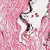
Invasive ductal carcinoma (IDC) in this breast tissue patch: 0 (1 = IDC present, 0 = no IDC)